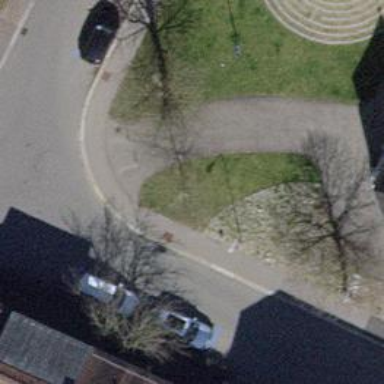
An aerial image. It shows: Bollard.